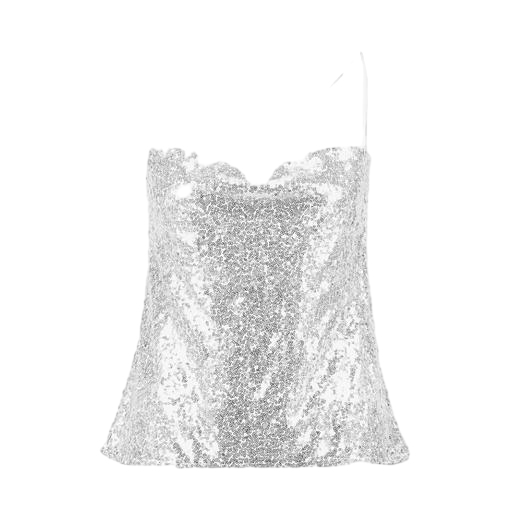
crop top silver tinsel, white nori sequined tank top, gray nori sequined tank top, white background